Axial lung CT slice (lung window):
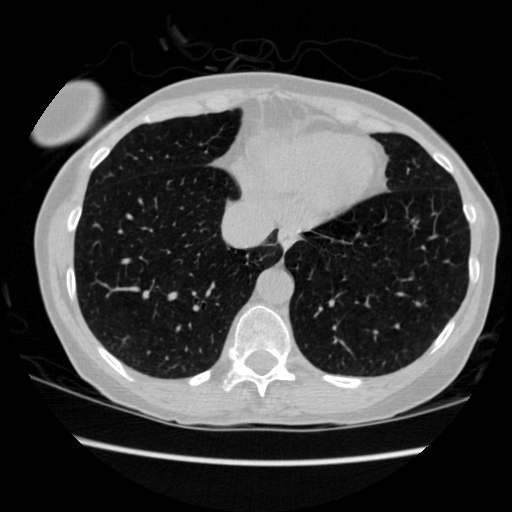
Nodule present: no